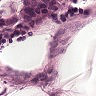
Metastatic tissue present: yes